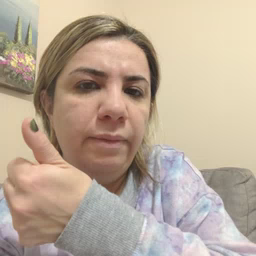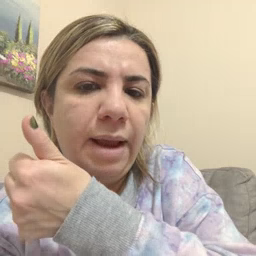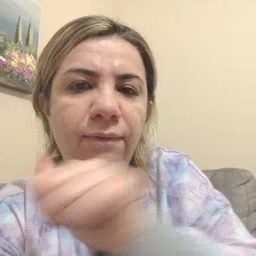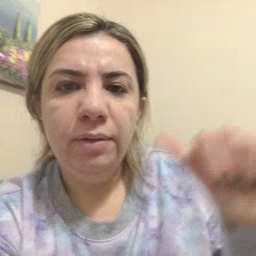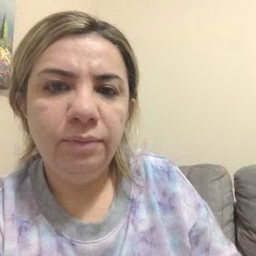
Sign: any